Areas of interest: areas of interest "Park and greenspace"
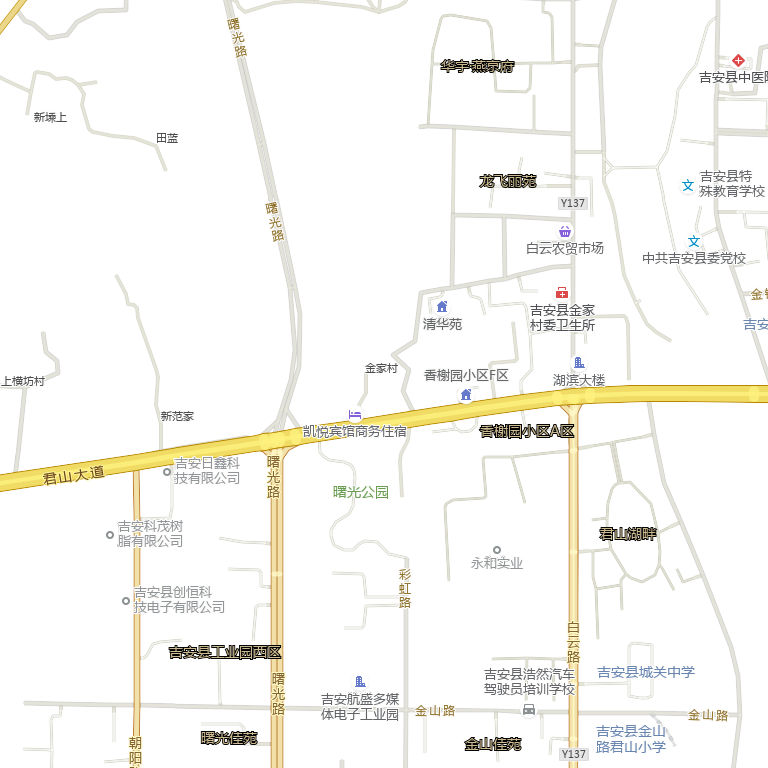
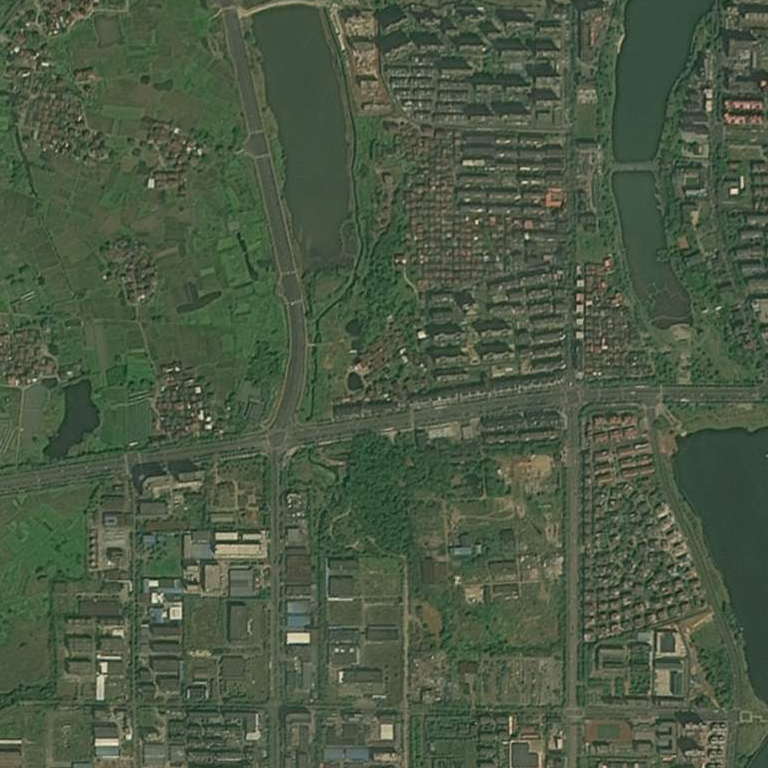